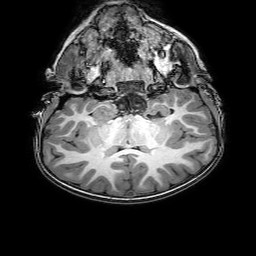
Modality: T1w
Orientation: sagittal
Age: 6
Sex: female
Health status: healthy